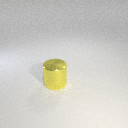
large yellow metal cylinder